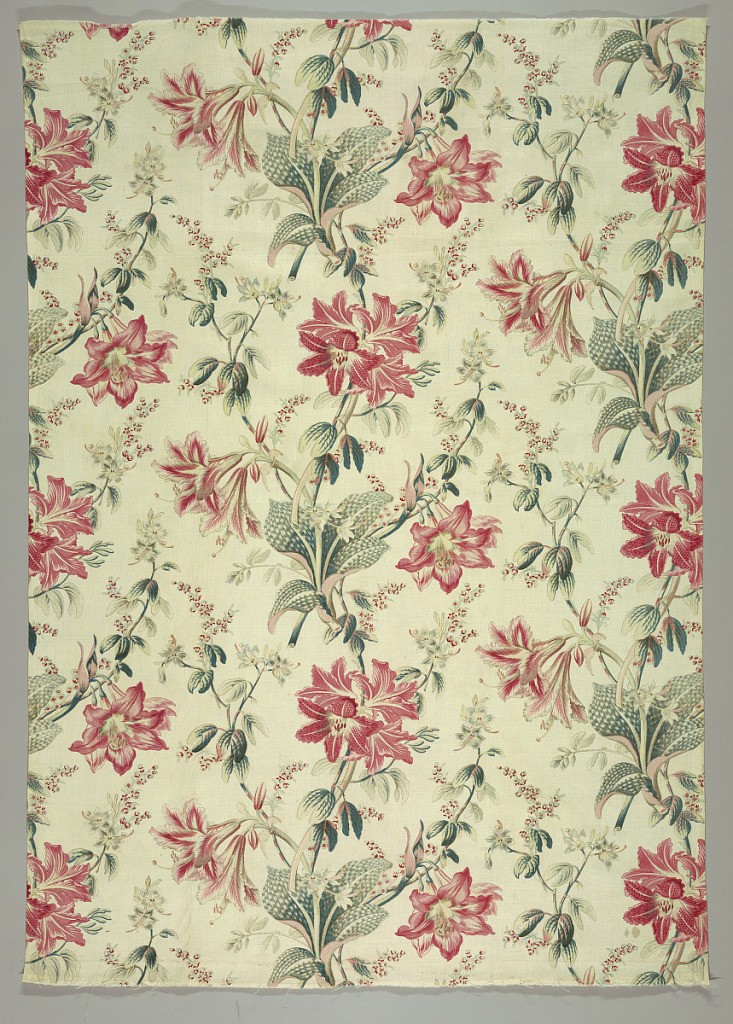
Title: Textile
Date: early 20th century
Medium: cotton Technique: printed by engraved roller on plain weave
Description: Big bunches of lilies and orchids carefully drawn with much lindear detail in pinks, greens, yellow (now faded), in vague serpentine layout of off-white ground. Two plain cloth selvages.